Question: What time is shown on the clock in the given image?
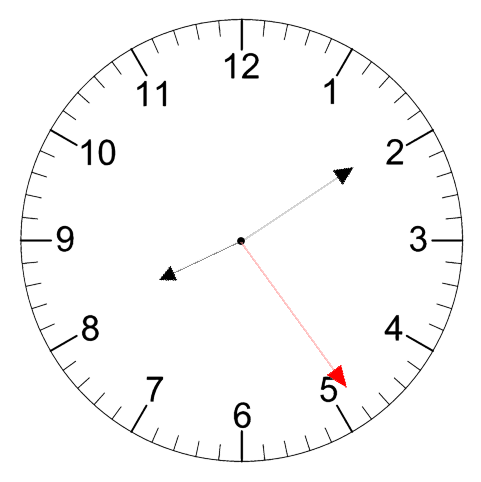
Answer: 08:09:24